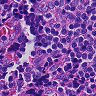
Metastatic tissue present: no